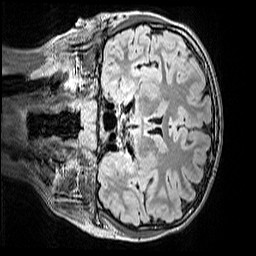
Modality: FLAIR
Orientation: coronal
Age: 9
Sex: male
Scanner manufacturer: siemens
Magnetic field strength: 3 T
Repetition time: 5 s
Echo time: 0.388 s